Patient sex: F
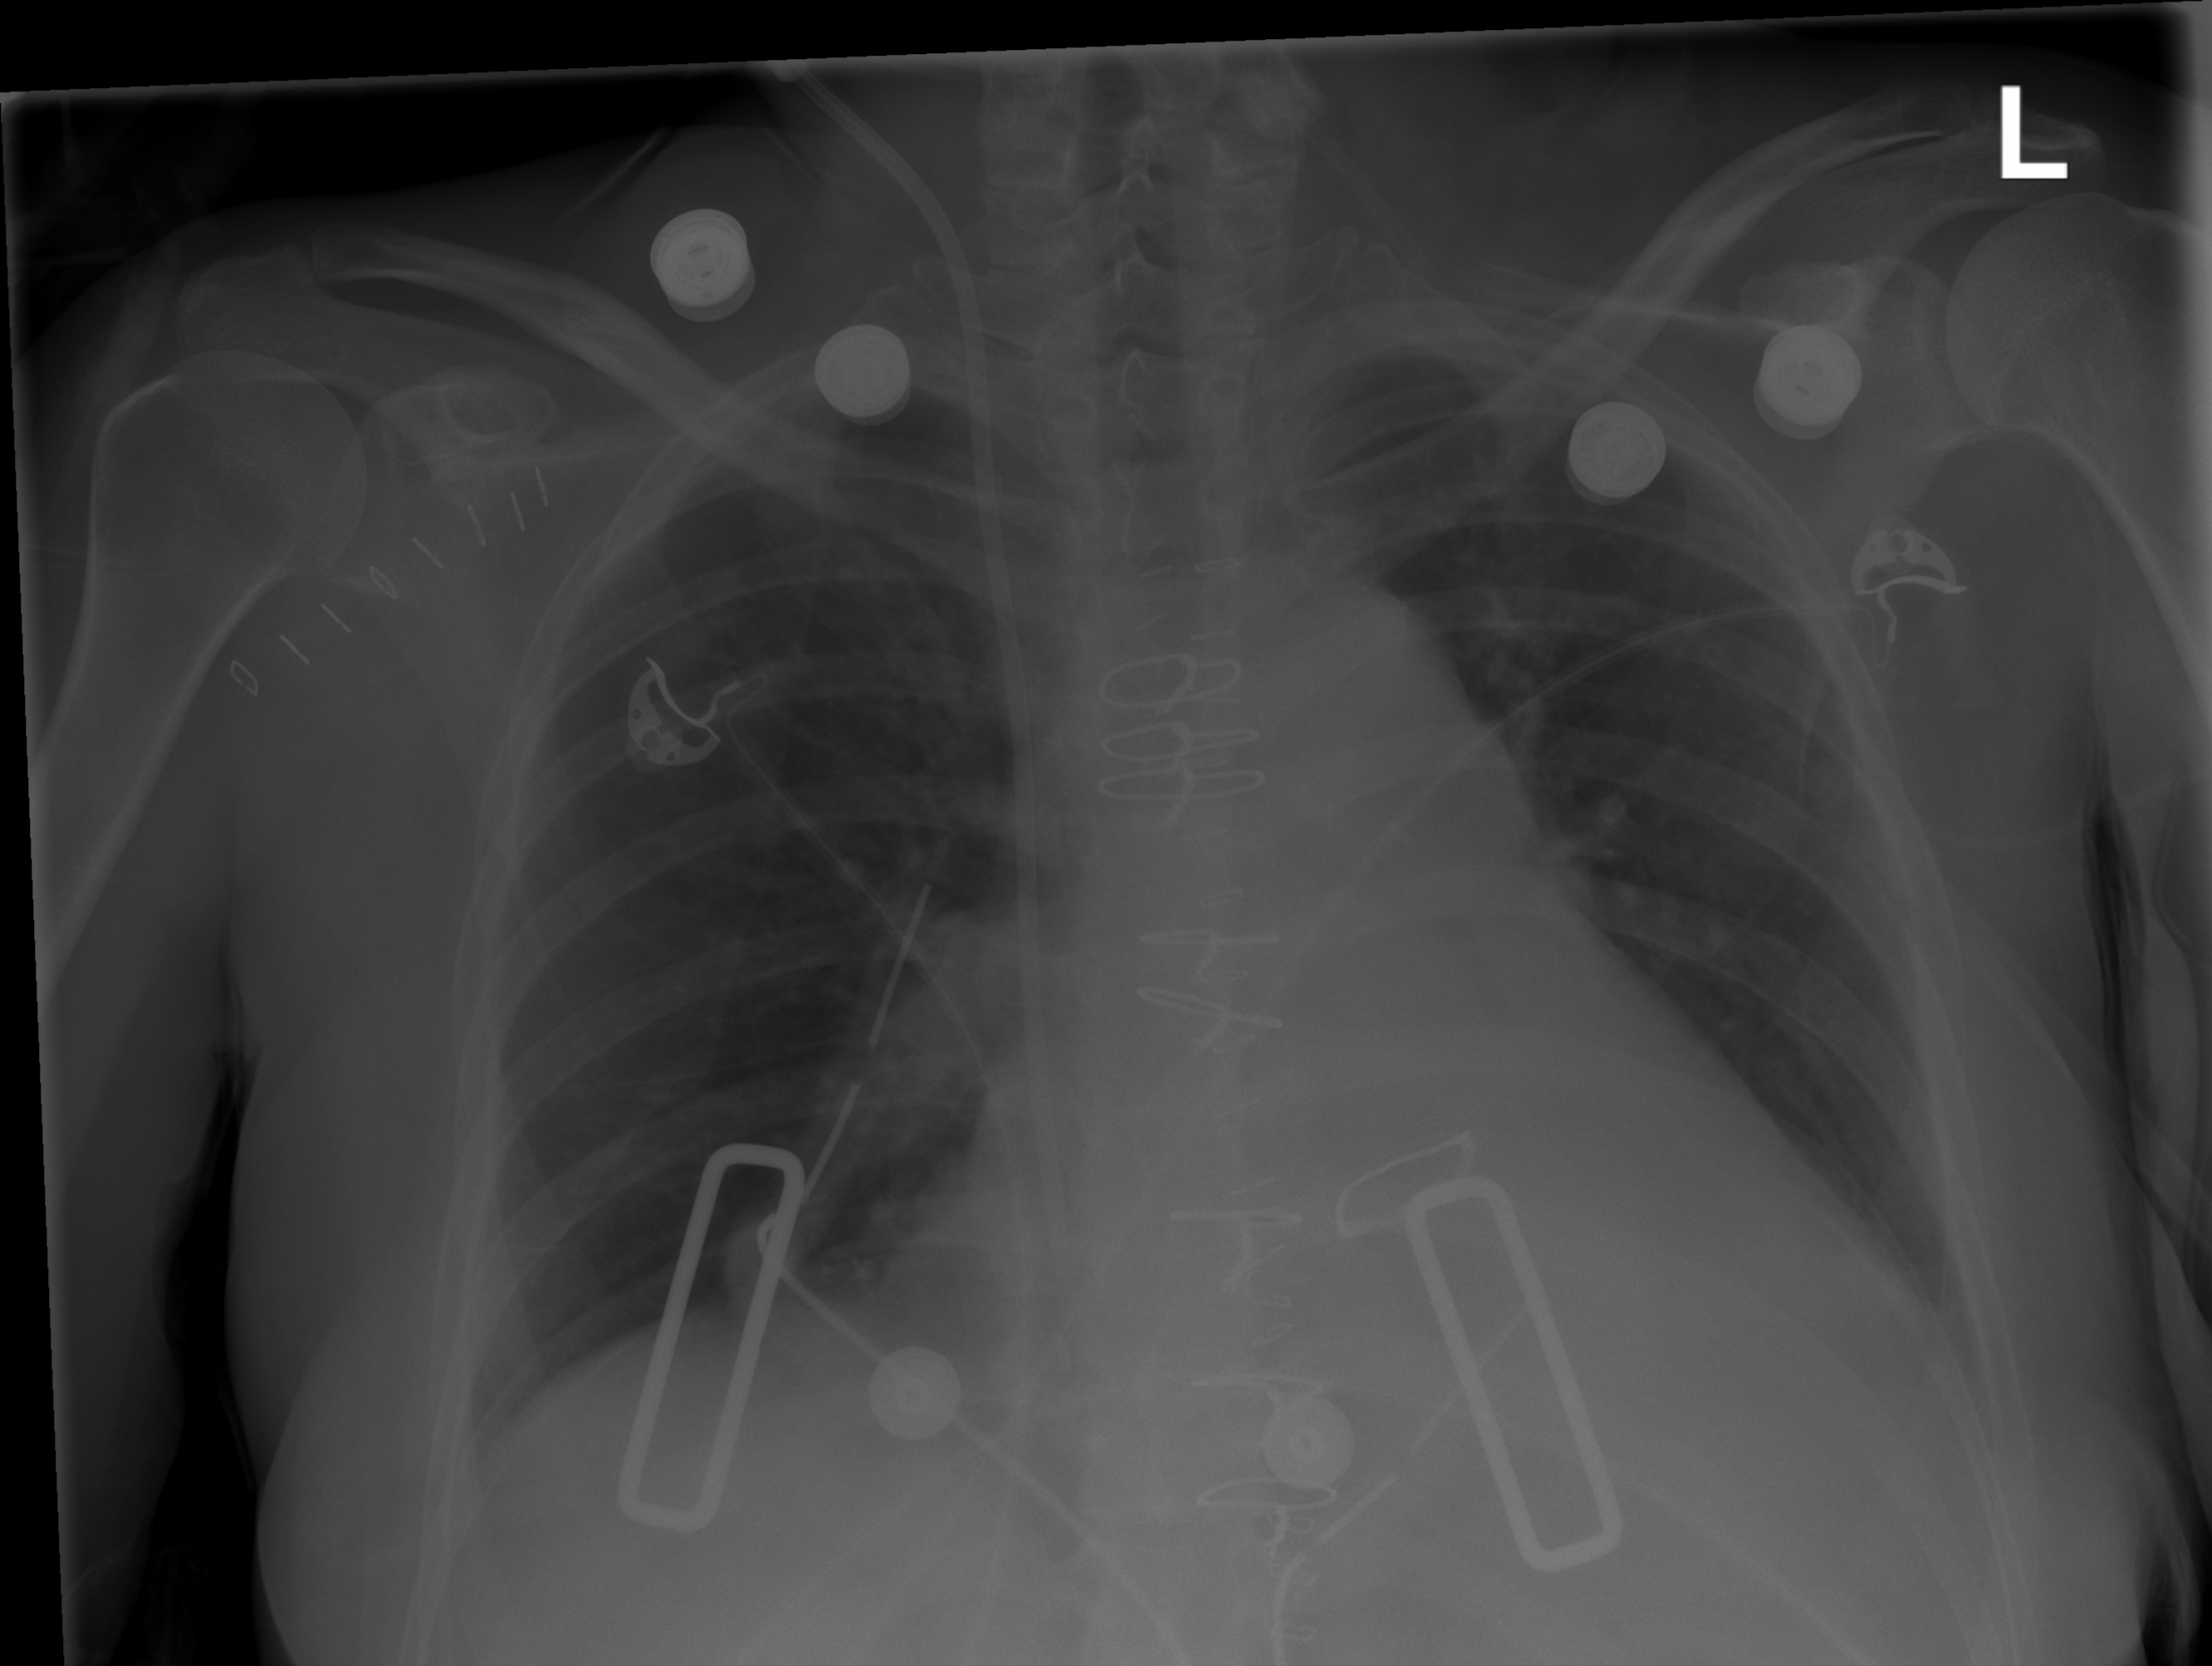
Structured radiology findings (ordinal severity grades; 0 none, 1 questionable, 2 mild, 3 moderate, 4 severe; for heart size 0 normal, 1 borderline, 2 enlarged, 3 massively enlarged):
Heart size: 2
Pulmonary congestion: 0
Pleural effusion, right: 0
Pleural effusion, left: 0
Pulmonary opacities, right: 0
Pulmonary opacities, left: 1
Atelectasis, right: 0
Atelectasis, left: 0